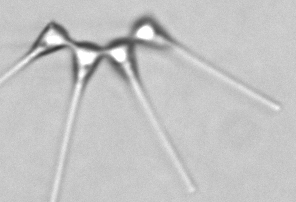
Label: Asterionellopsis_glacialis